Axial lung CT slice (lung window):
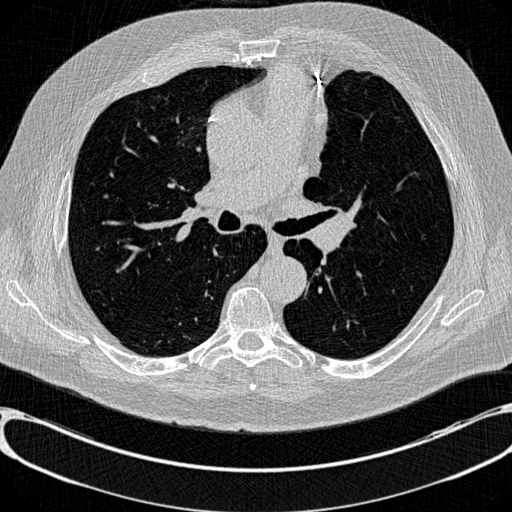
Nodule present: no